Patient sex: M
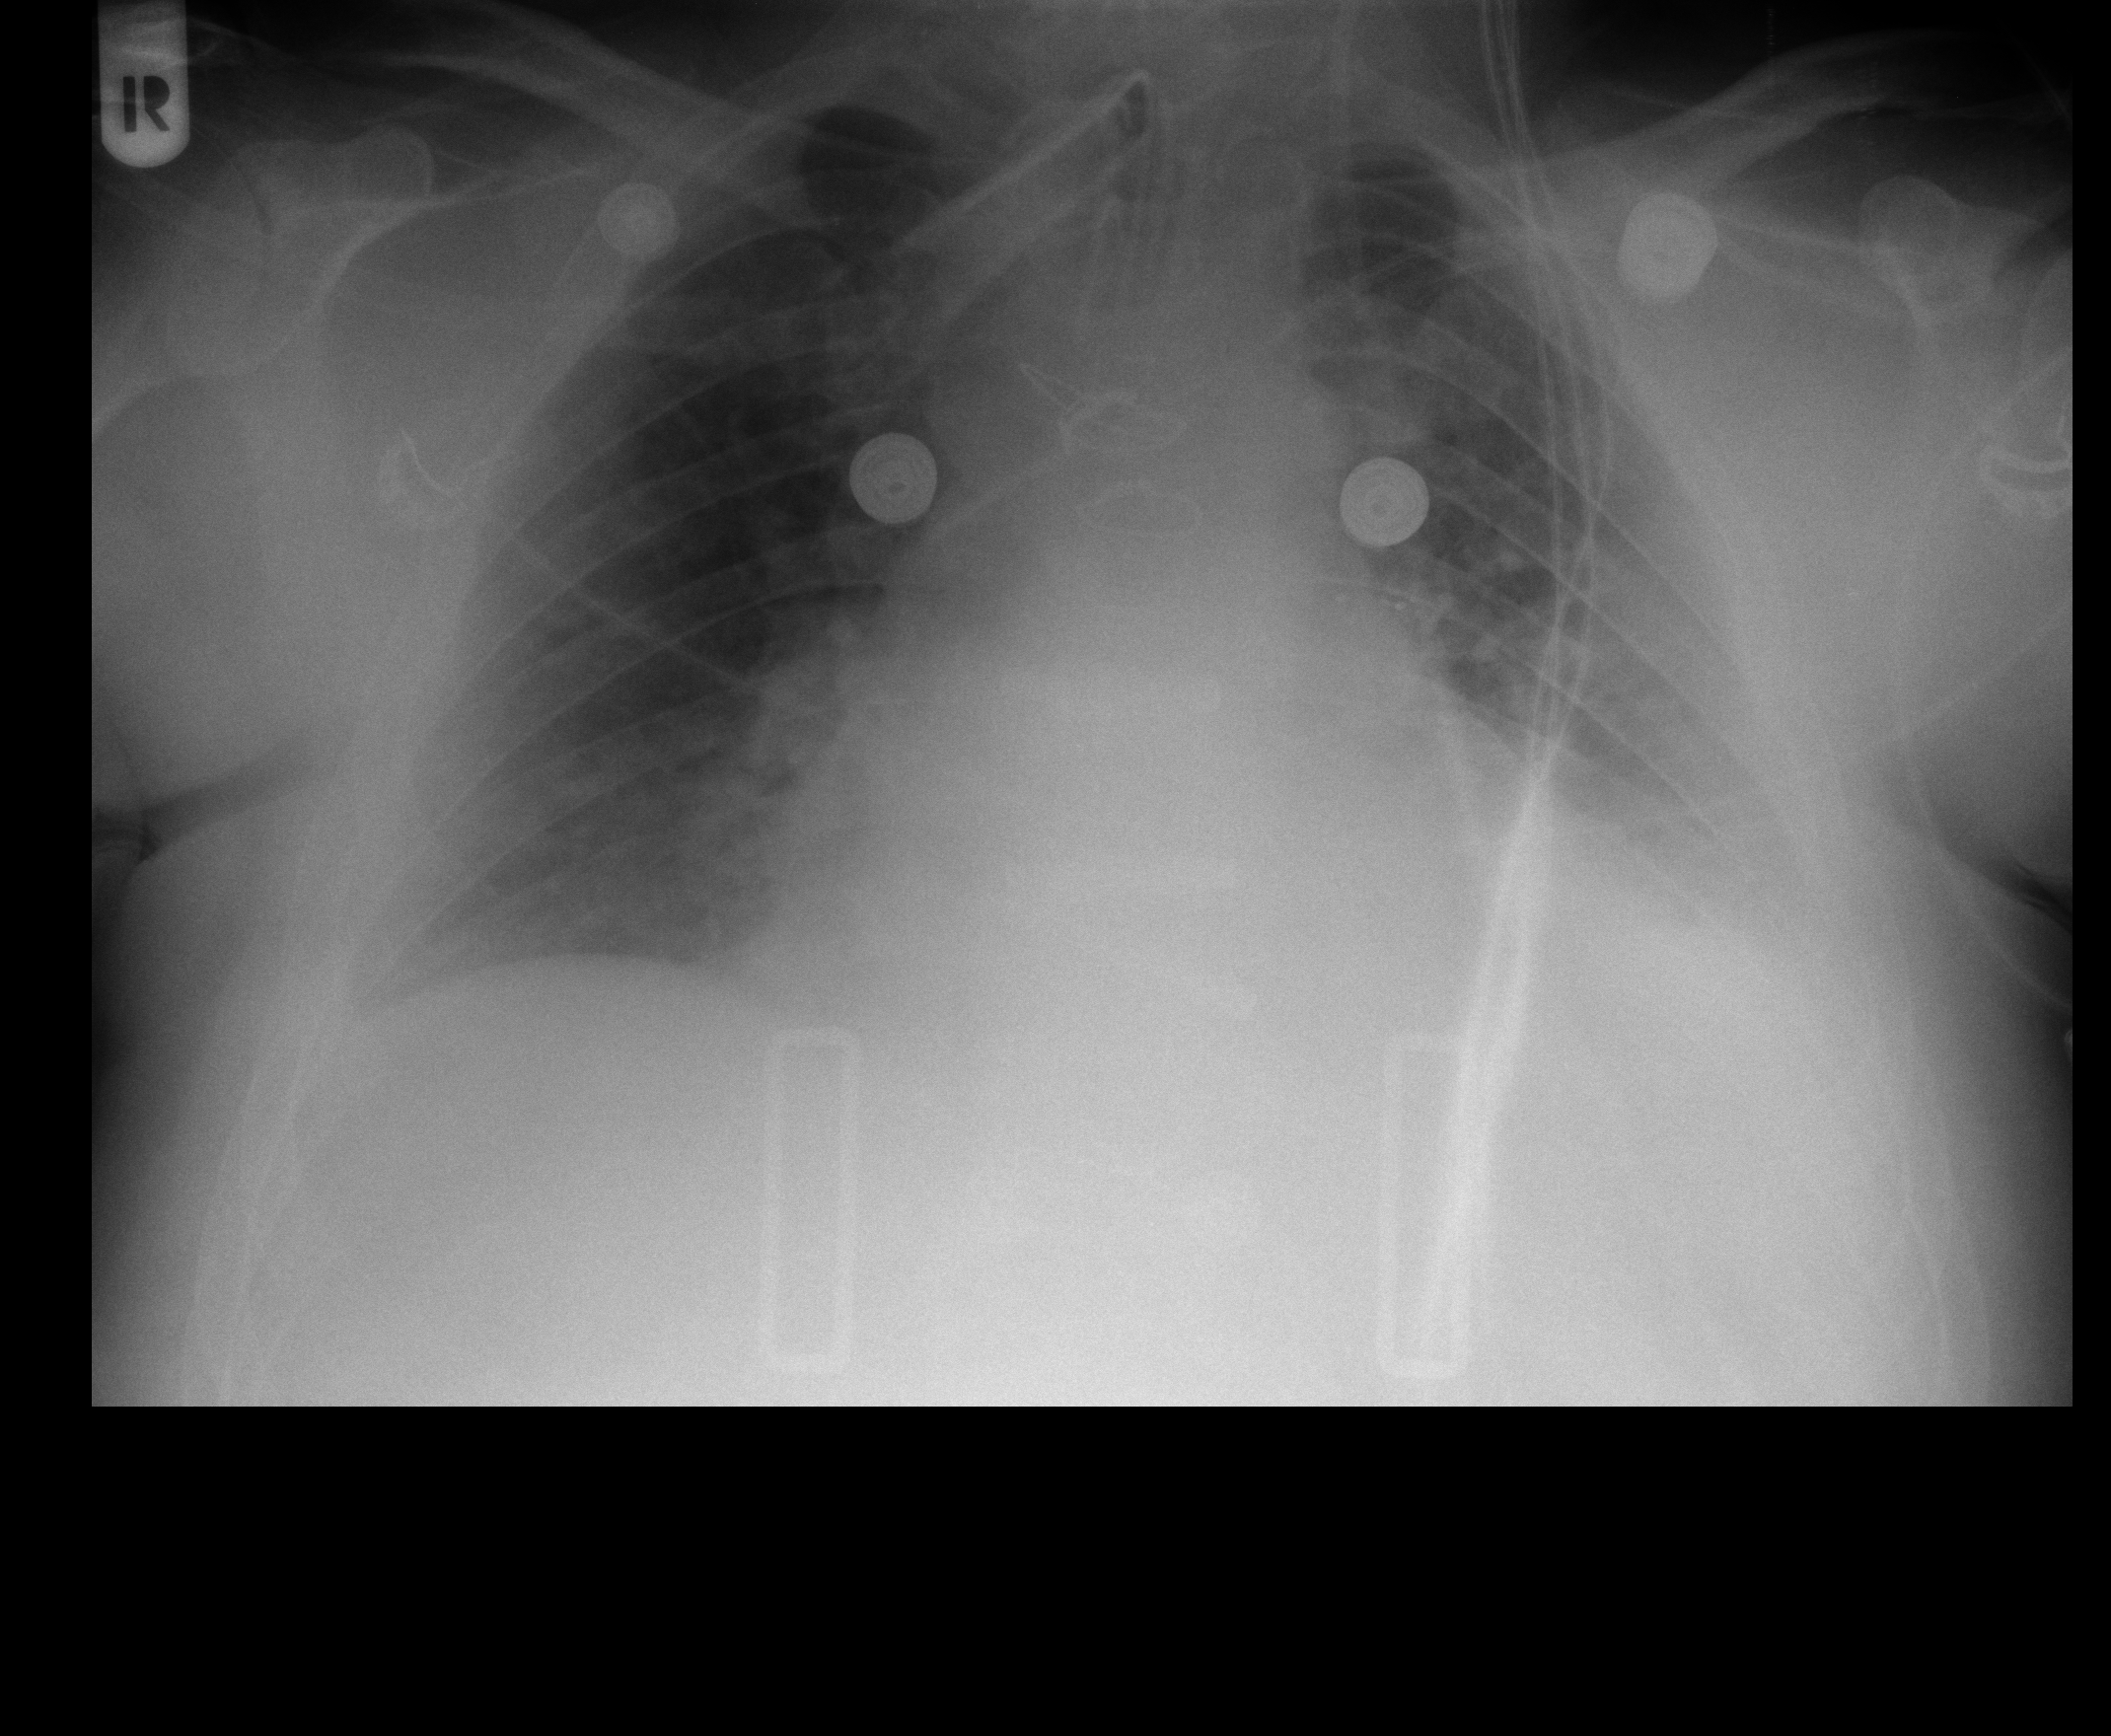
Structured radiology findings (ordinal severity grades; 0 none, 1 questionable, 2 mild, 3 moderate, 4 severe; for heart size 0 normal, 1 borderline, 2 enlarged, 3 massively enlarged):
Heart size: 2
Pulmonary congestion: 2
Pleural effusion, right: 2
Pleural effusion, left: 3
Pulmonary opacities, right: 0
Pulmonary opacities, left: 0
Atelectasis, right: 2
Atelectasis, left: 2